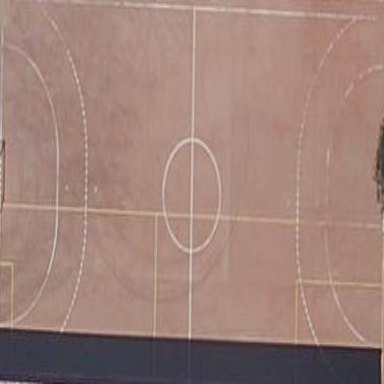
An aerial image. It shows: Concrete soccer pitch for sports and leisure activities.